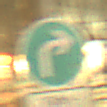
Verkehrszeichen: VorgeschriebeneFahrtrichtungRechts
Zusatzzeichen unten: SonstigeFahrzeugePersonengruppenFrei4
Umgebung: Outdoor, Urban
Tageszeit: Night
Wetter: Overcast
Licht: Artificial
Jahreszeit: NotSpecified
Kontrast: MediumContrast